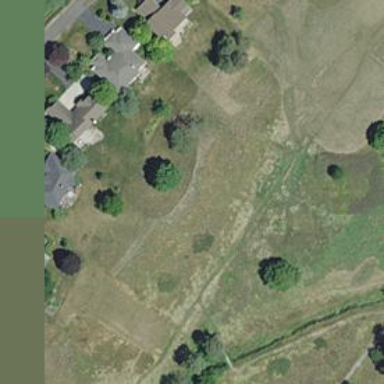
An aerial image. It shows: Grassy area designated as golf fairway.